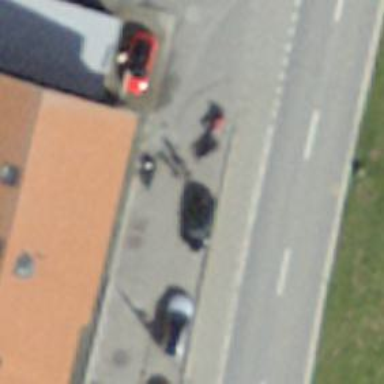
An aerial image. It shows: Car repair shop.